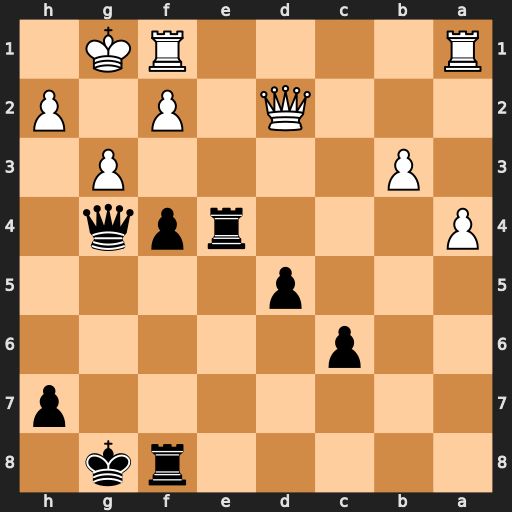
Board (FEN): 5rk1/7p/2p5/3p4/P3rpq1/1P4P1/3Q1P1P/R4RK1
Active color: b
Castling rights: -
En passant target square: -
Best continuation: f3 Qh6 Qf5